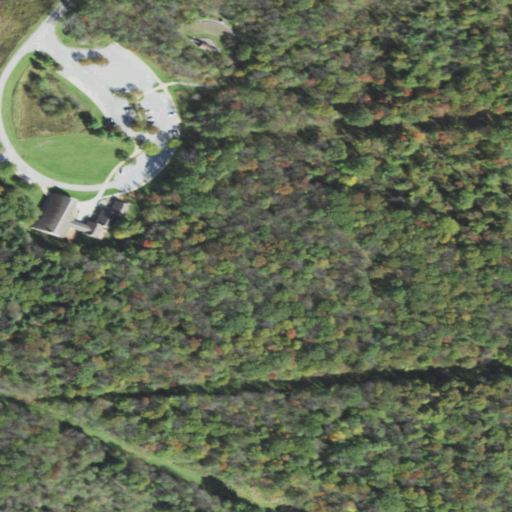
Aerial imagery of gap in Pennsylvania named Blair Gap containing deciduous forest, mixed forest, open development, pasture, low intensity development, evergreen forest, medium intensity development, and high intensity development